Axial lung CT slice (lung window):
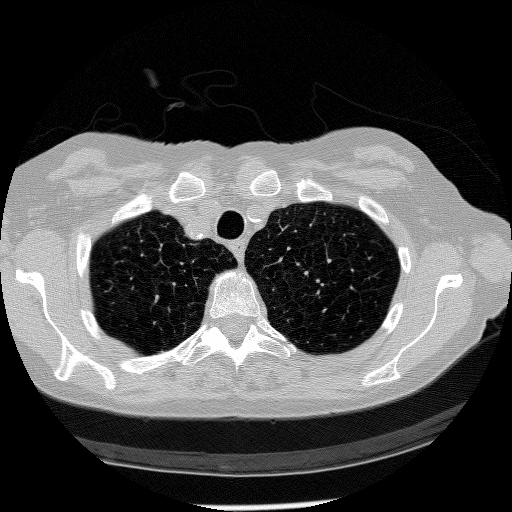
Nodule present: no